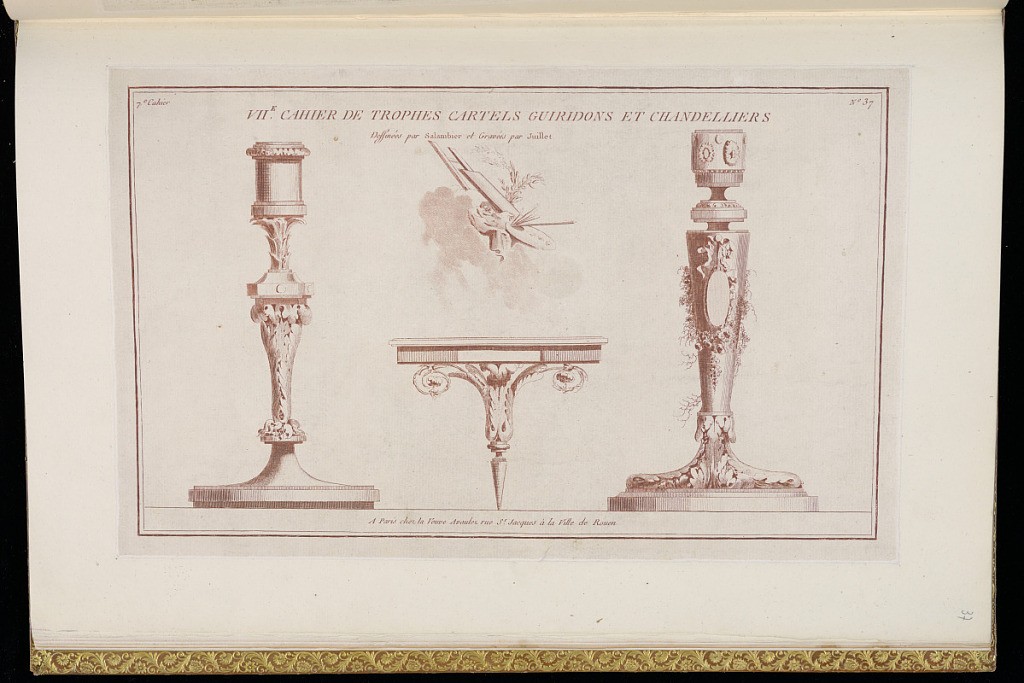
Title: Title Page and Designs for Candlesticks, a Trophy, and a Console Table
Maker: Henri Sallembier, French, ca. 1753 - 1820
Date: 1777–78
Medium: Etching in red ink on paper
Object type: Print
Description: Title page and designs for two candlesticks, a single legged console table and a trophy representing the arts with an easel, paintbrushes, and palette. The objects feature scrolling leaves (rinceaux), flowers, festoons of flowers, and rosettes. The plate is titled and numbered.